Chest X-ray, PA view. Patient: 63 years old, sex M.
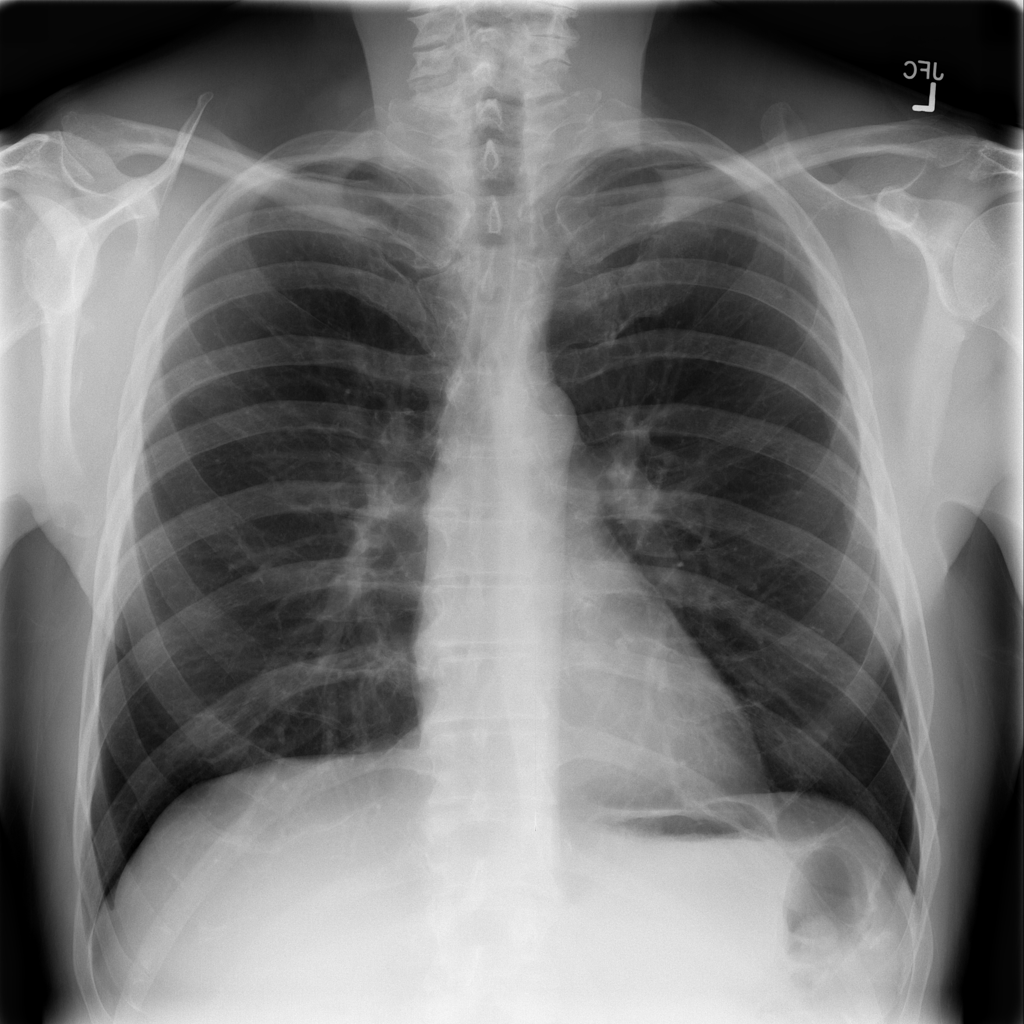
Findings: No Finding